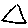
Label: triangle